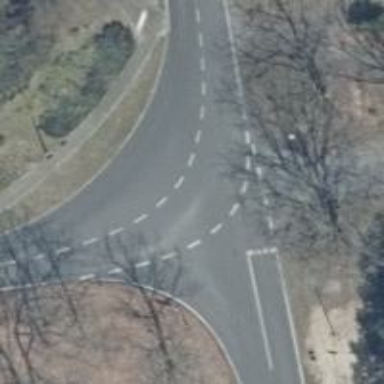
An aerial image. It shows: Secondary road with asphalt surface and sidewalk on the left.